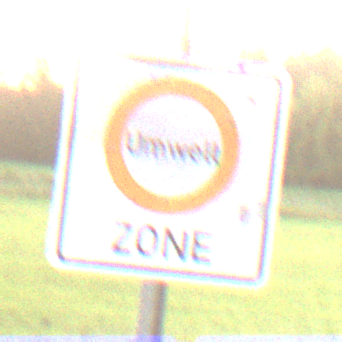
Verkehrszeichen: BeginnUmweltzone
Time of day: SunriseSunset
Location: Outdoor (Nature)
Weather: Clear
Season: NotSpecified
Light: Natural